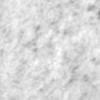
Label: no_change